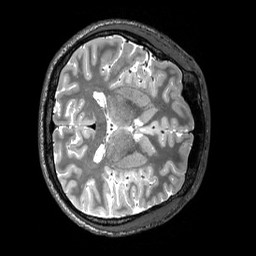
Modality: T2w
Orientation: axial
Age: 21
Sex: male
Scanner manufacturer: siemens
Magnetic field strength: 3 T
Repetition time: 3.2 s
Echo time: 0.565 s